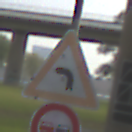
Verkehrszeichen: KurveLinks
Zusatzzeichen unten: Ueberholverbot
Umgebung: Outdoor, Suburban
Tageszeit: SunriseSunset
Wetter: PartlyCloudy
Licht: Natural
Jahreszeit: NotSpecified
Kontrast: MediumContrast